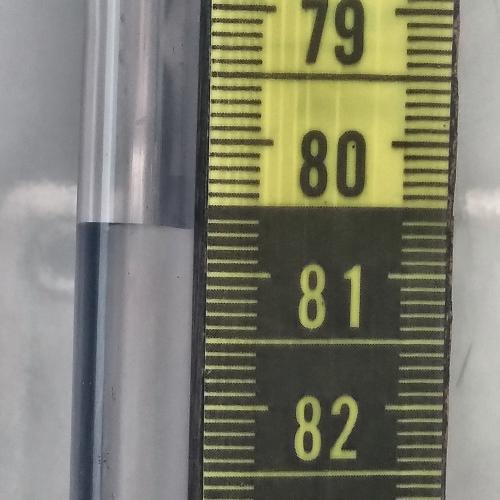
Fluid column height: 80.7 cm